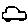
Label: car